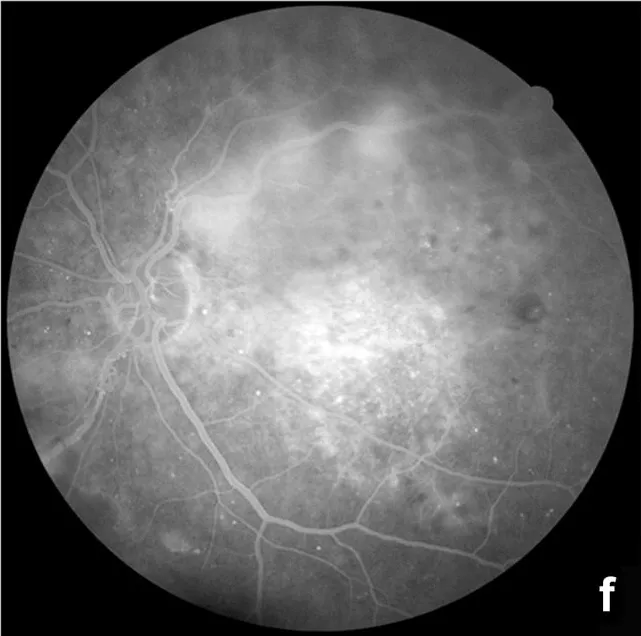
Fluorescein angiography.
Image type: ophthalmic_imaging (ophthalmic_angiography)